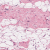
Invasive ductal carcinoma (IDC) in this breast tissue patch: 0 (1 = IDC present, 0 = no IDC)